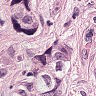
Metastatic tissue present: yes